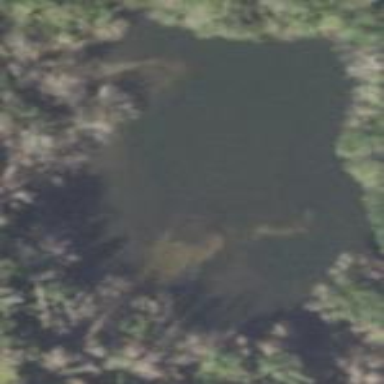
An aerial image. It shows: Pond with natural water.